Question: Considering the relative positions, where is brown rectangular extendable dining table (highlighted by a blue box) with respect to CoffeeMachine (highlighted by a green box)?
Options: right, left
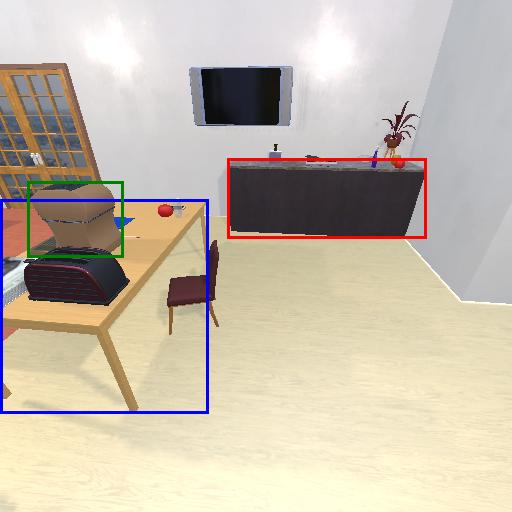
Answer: right